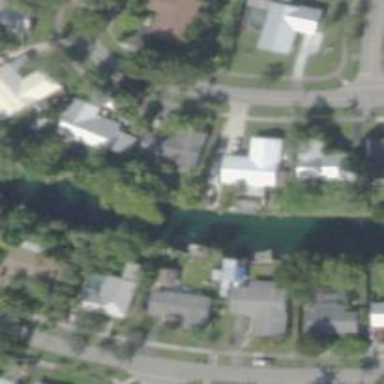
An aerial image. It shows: Canal.